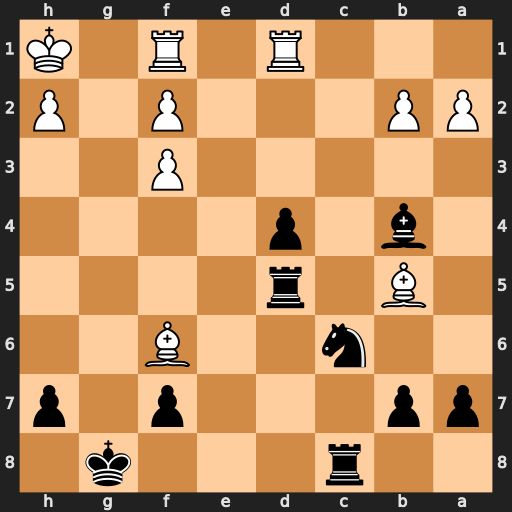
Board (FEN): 2r3k1/pp3p1p/2n2B2/1B1r4/1b1p4/5P2/PP3P1P/3R1R1K
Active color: b
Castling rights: -
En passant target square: -
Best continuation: Rxb5 Rg1+ Kf8